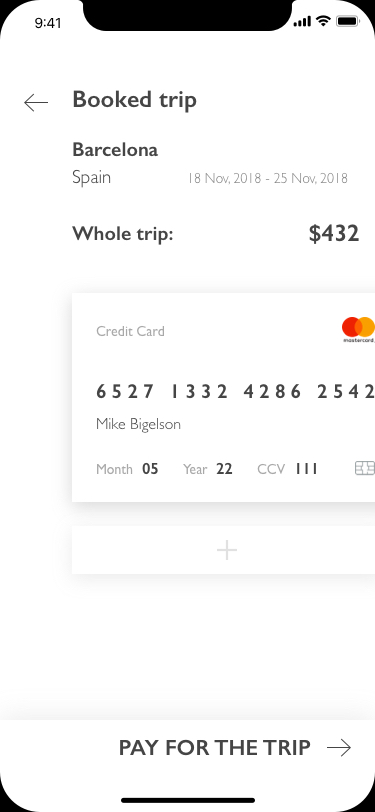
Text in this UI design:
Credit Card
Month
05
22
Year
111
CCV
Mike Bigelson
6527 1332 4286 2542
Barcelona
18 Nov, 2018 - 25 Nov, 2018
Spain
Whole trip:
$432
Booked trip